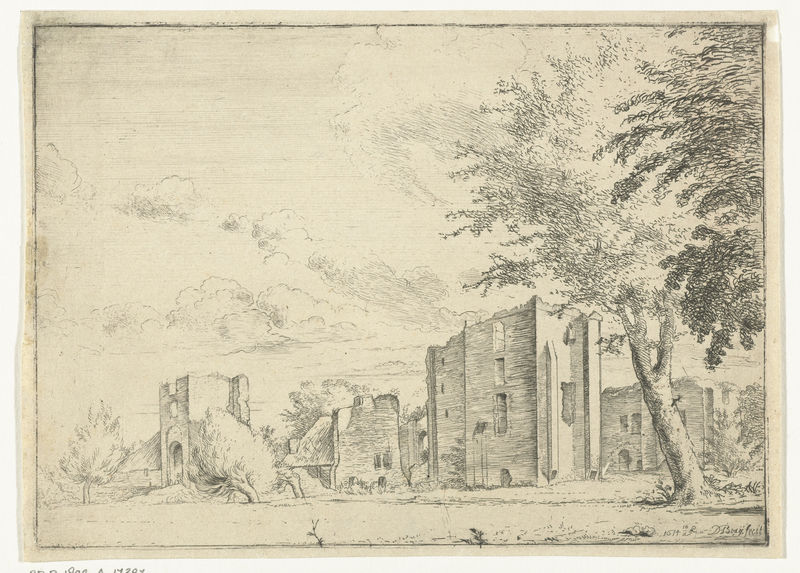
Titel: Ruine van kasteel Brederode
Künstler: Dirck de Bray
Standort: Amsterdam
Institution: Rijksmuseum
Schlagwörter: baum, blätter, himmel, wolken, bäume, landschaft, fenster, skizze, zeichnung, gebäude, gras, haus, natur, stamm, wind, busch, papier, krieg, querformat, sturm, wehen, zerstörung, eingang, ruine, schwarzweiß, kaputt, zerstört, wolten